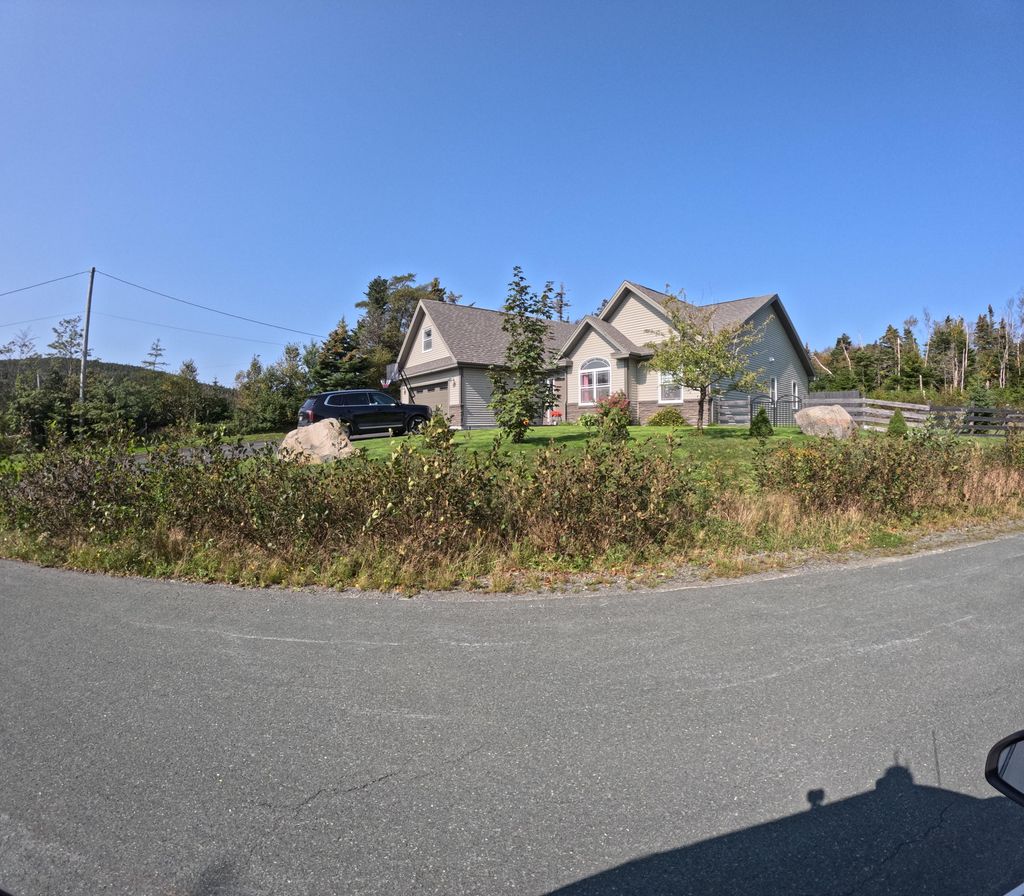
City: st_johns